Field crop: maize
Growth stage: 2
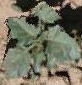
Species: datura